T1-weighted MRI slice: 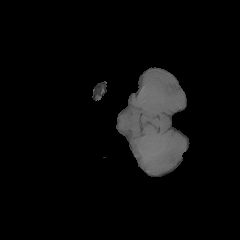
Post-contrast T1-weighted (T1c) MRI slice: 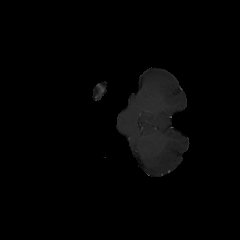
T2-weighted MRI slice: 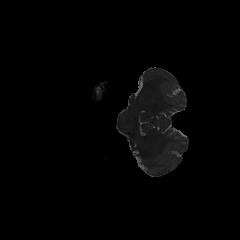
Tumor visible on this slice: no